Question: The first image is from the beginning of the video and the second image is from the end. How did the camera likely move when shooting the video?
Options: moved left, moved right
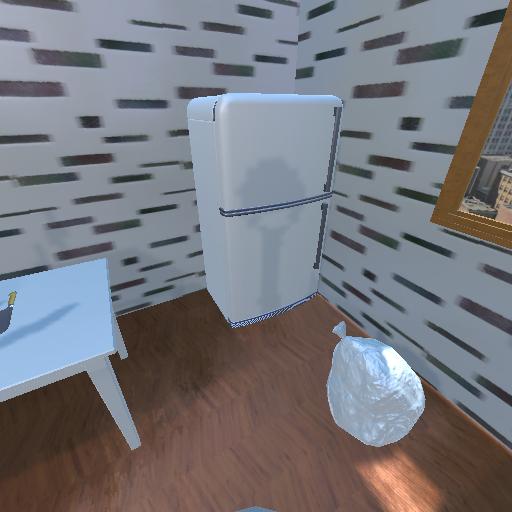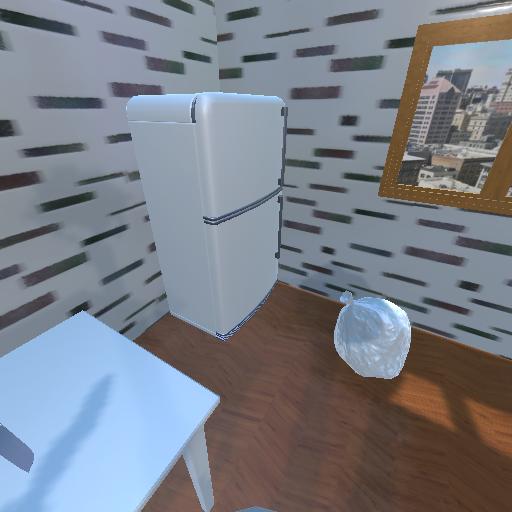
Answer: moved left